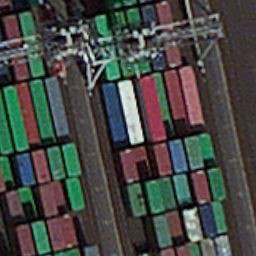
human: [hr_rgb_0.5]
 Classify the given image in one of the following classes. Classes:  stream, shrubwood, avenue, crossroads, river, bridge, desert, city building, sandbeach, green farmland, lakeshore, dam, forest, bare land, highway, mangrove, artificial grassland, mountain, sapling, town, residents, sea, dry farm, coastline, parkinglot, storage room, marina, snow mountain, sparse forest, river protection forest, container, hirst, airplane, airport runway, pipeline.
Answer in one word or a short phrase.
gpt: container